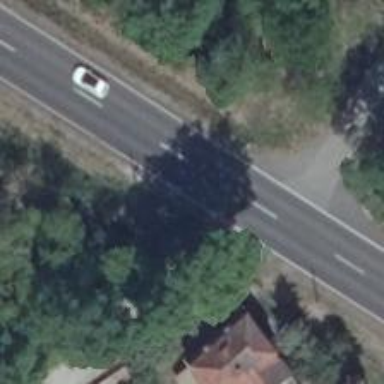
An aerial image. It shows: Secondary road with asphalt surface.